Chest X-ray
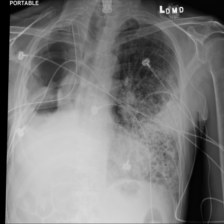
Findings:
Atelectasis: negative
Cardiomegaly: negative
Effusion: negative
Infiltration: negative
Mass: negative
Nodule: negative
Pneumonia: positive
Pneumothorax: negative
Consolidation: negative
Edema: negative
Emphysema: negative
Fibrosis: negative
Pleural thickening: negative
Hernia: negative